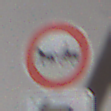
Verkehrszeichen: VerbotGespannfuhrwerke
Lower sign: RichtungsangabeDurchPfeile2
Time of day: MorningAfternoon
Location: Roofed (Urban)
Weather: PartlyCloudy
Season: NotSpecified
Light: Natural